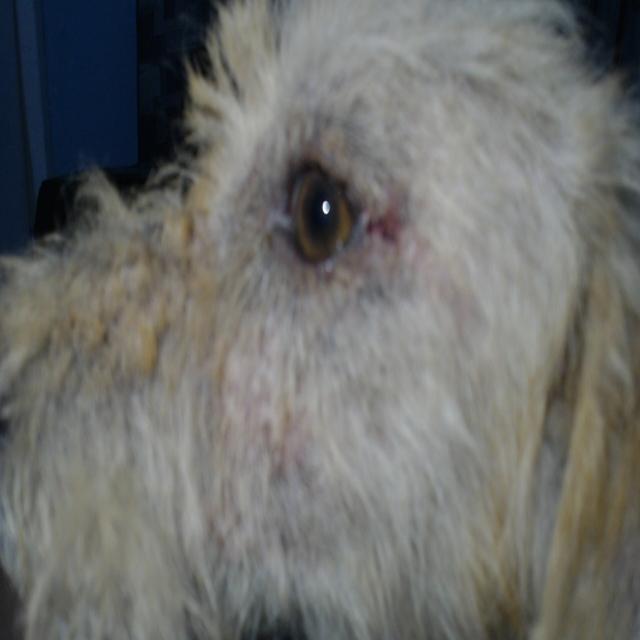
Canine demodicosis (Demodex mange) — caused by Demodex canis mites. Presents with alopecia, follicular papules, pustules, and comedones. Often localized on face and forelimbs.